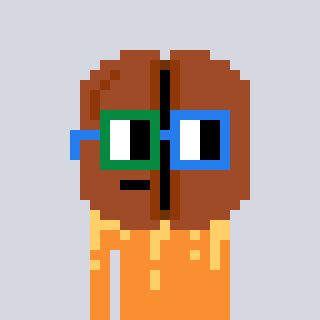
a pixel art character with square green and blue glasses, a coffeebean-shaped head and a orange-colored body on a cool background